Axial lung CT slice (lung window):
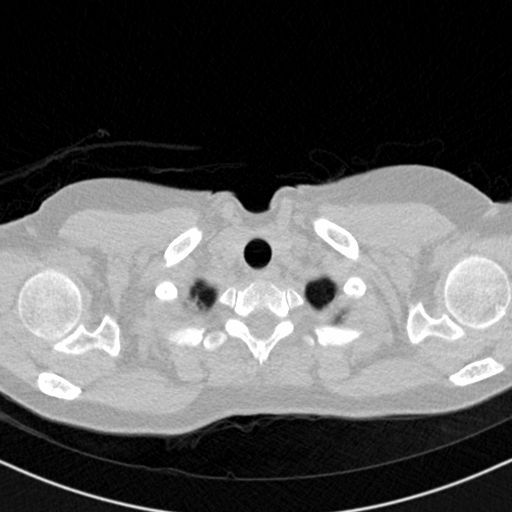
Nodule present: no